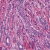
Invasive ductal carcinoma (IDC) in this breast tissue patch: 1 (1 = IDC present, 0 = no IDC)